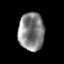
Tissue: prostate
Cell type: T cells
Senescence score: 0.317
Nuclear area (px): 953
Mean DAPI intensity: 132.298